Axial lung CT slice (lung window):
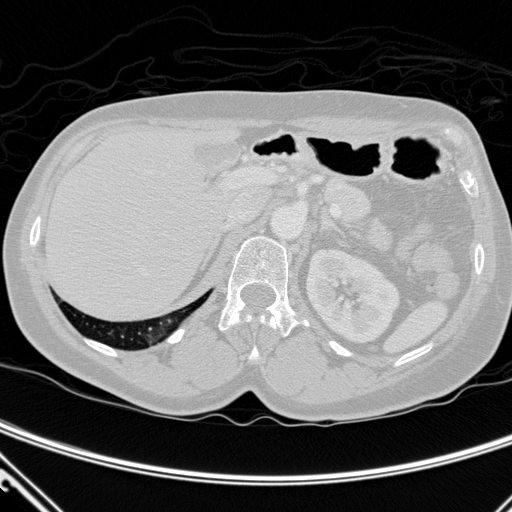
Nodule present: no